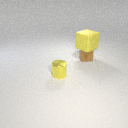
small brown rubber cube behind small yellow metal cylinder